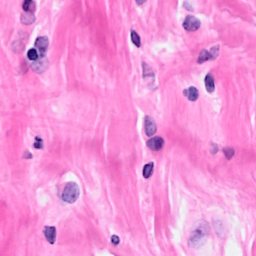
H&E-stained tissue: Breast